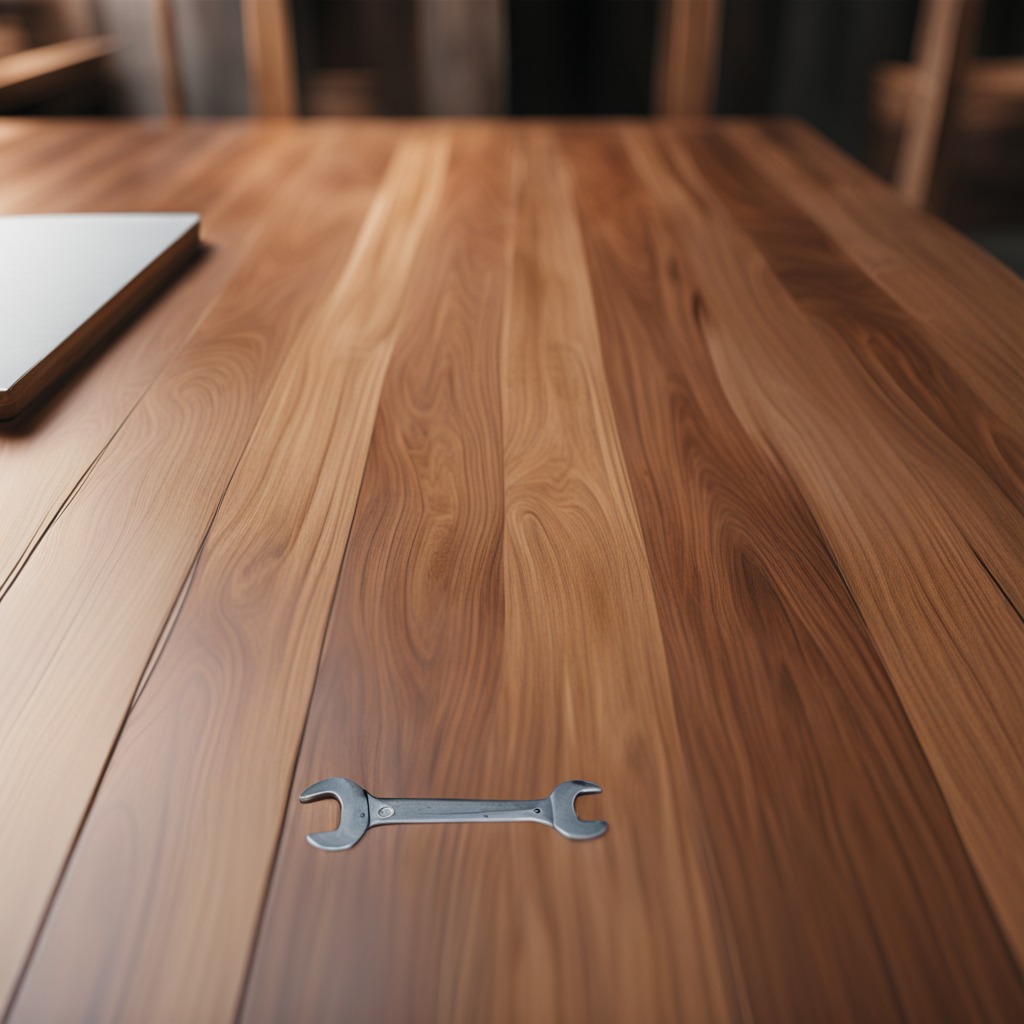
A wrench lies on a wooden table in a carpentry studio.